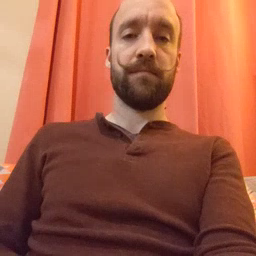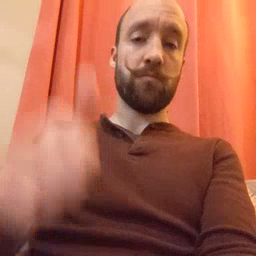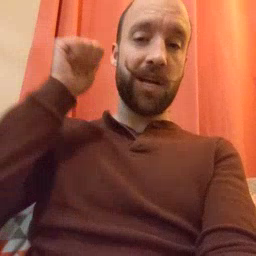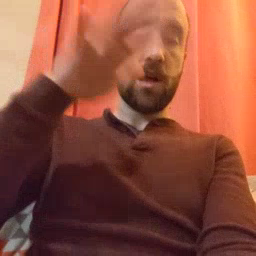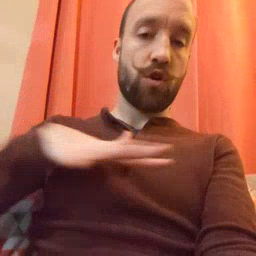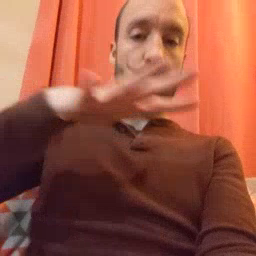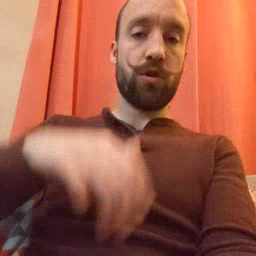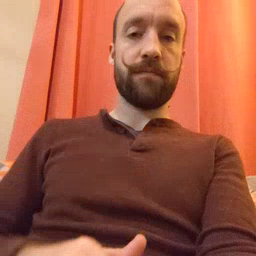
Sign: backyard